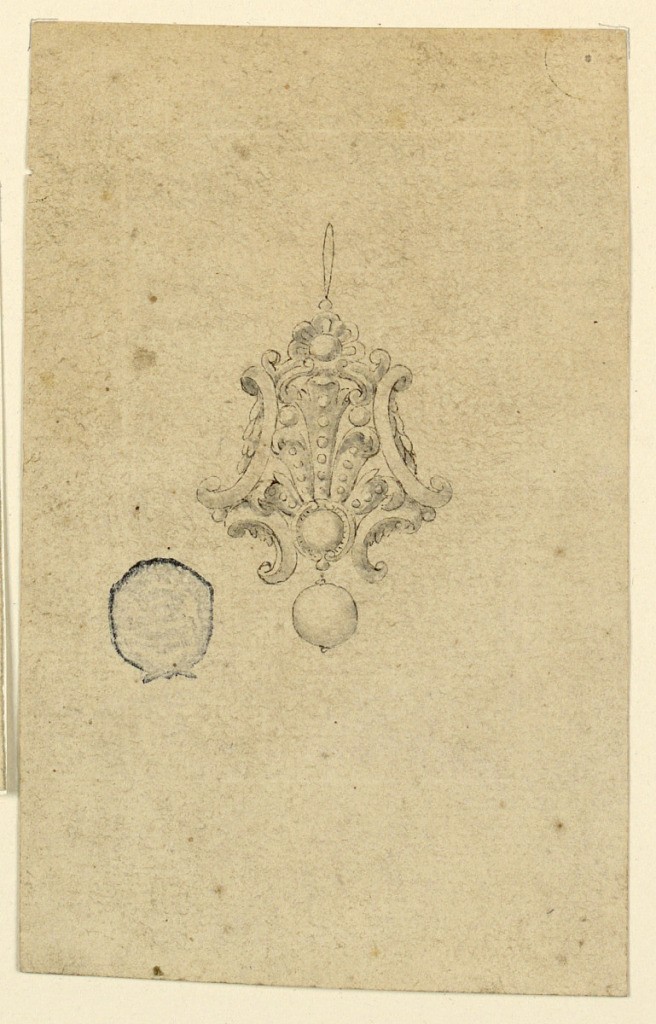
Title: Design for Palmette Pendant
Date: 16th century
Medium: Pen and ink, brush and watercolor on paper
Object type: Drawing
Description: An escutcheon composed of volutes, topped with a palmette. A pearl drop at bottom.